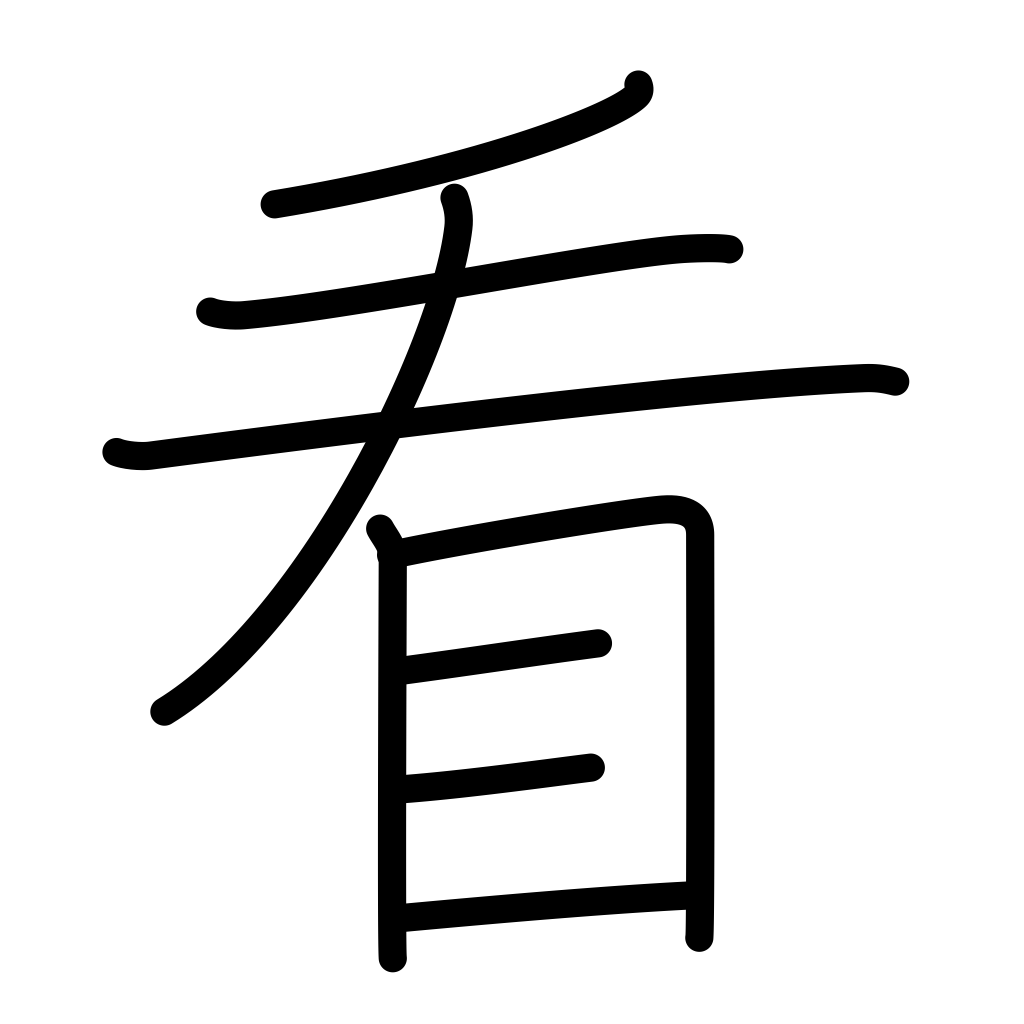
Meaning: watch over, see